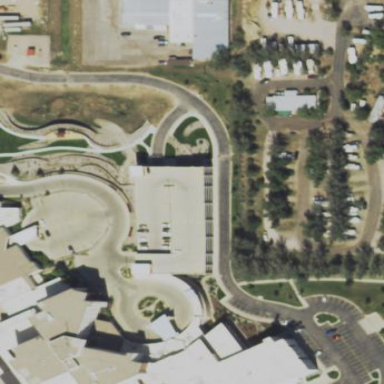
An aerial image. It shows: Healthcare facility identified as hospital.